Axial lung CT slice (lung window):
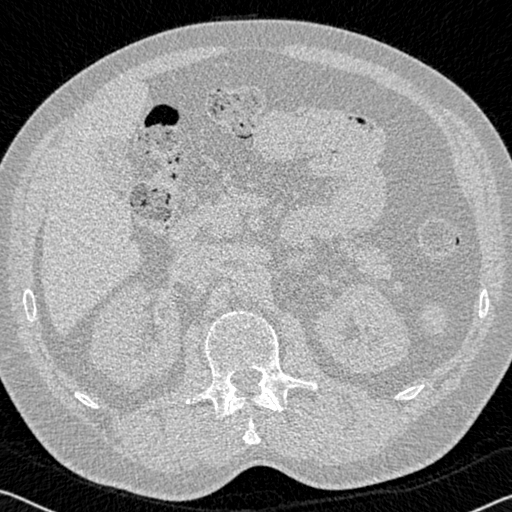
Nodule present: no